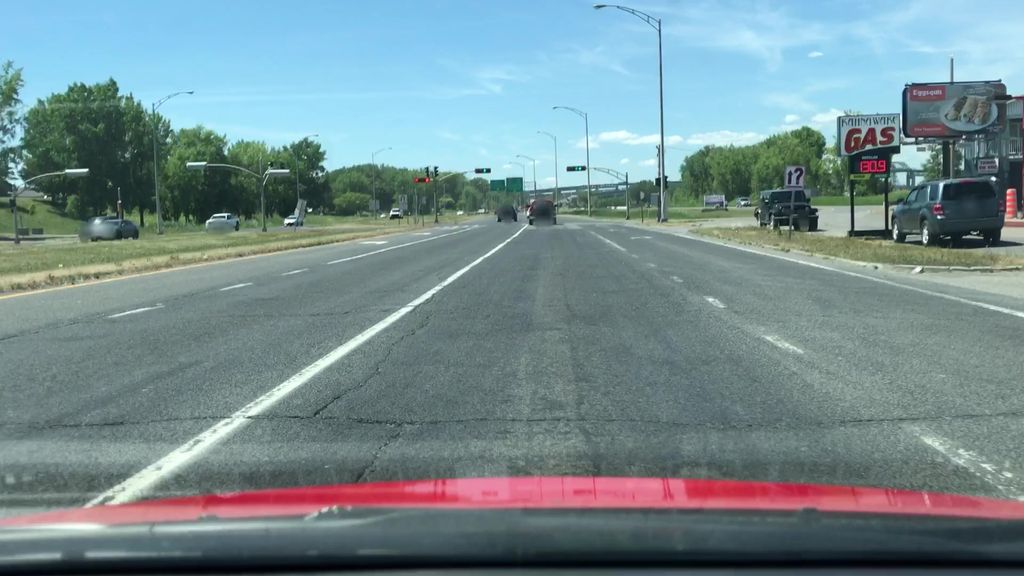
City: montreal